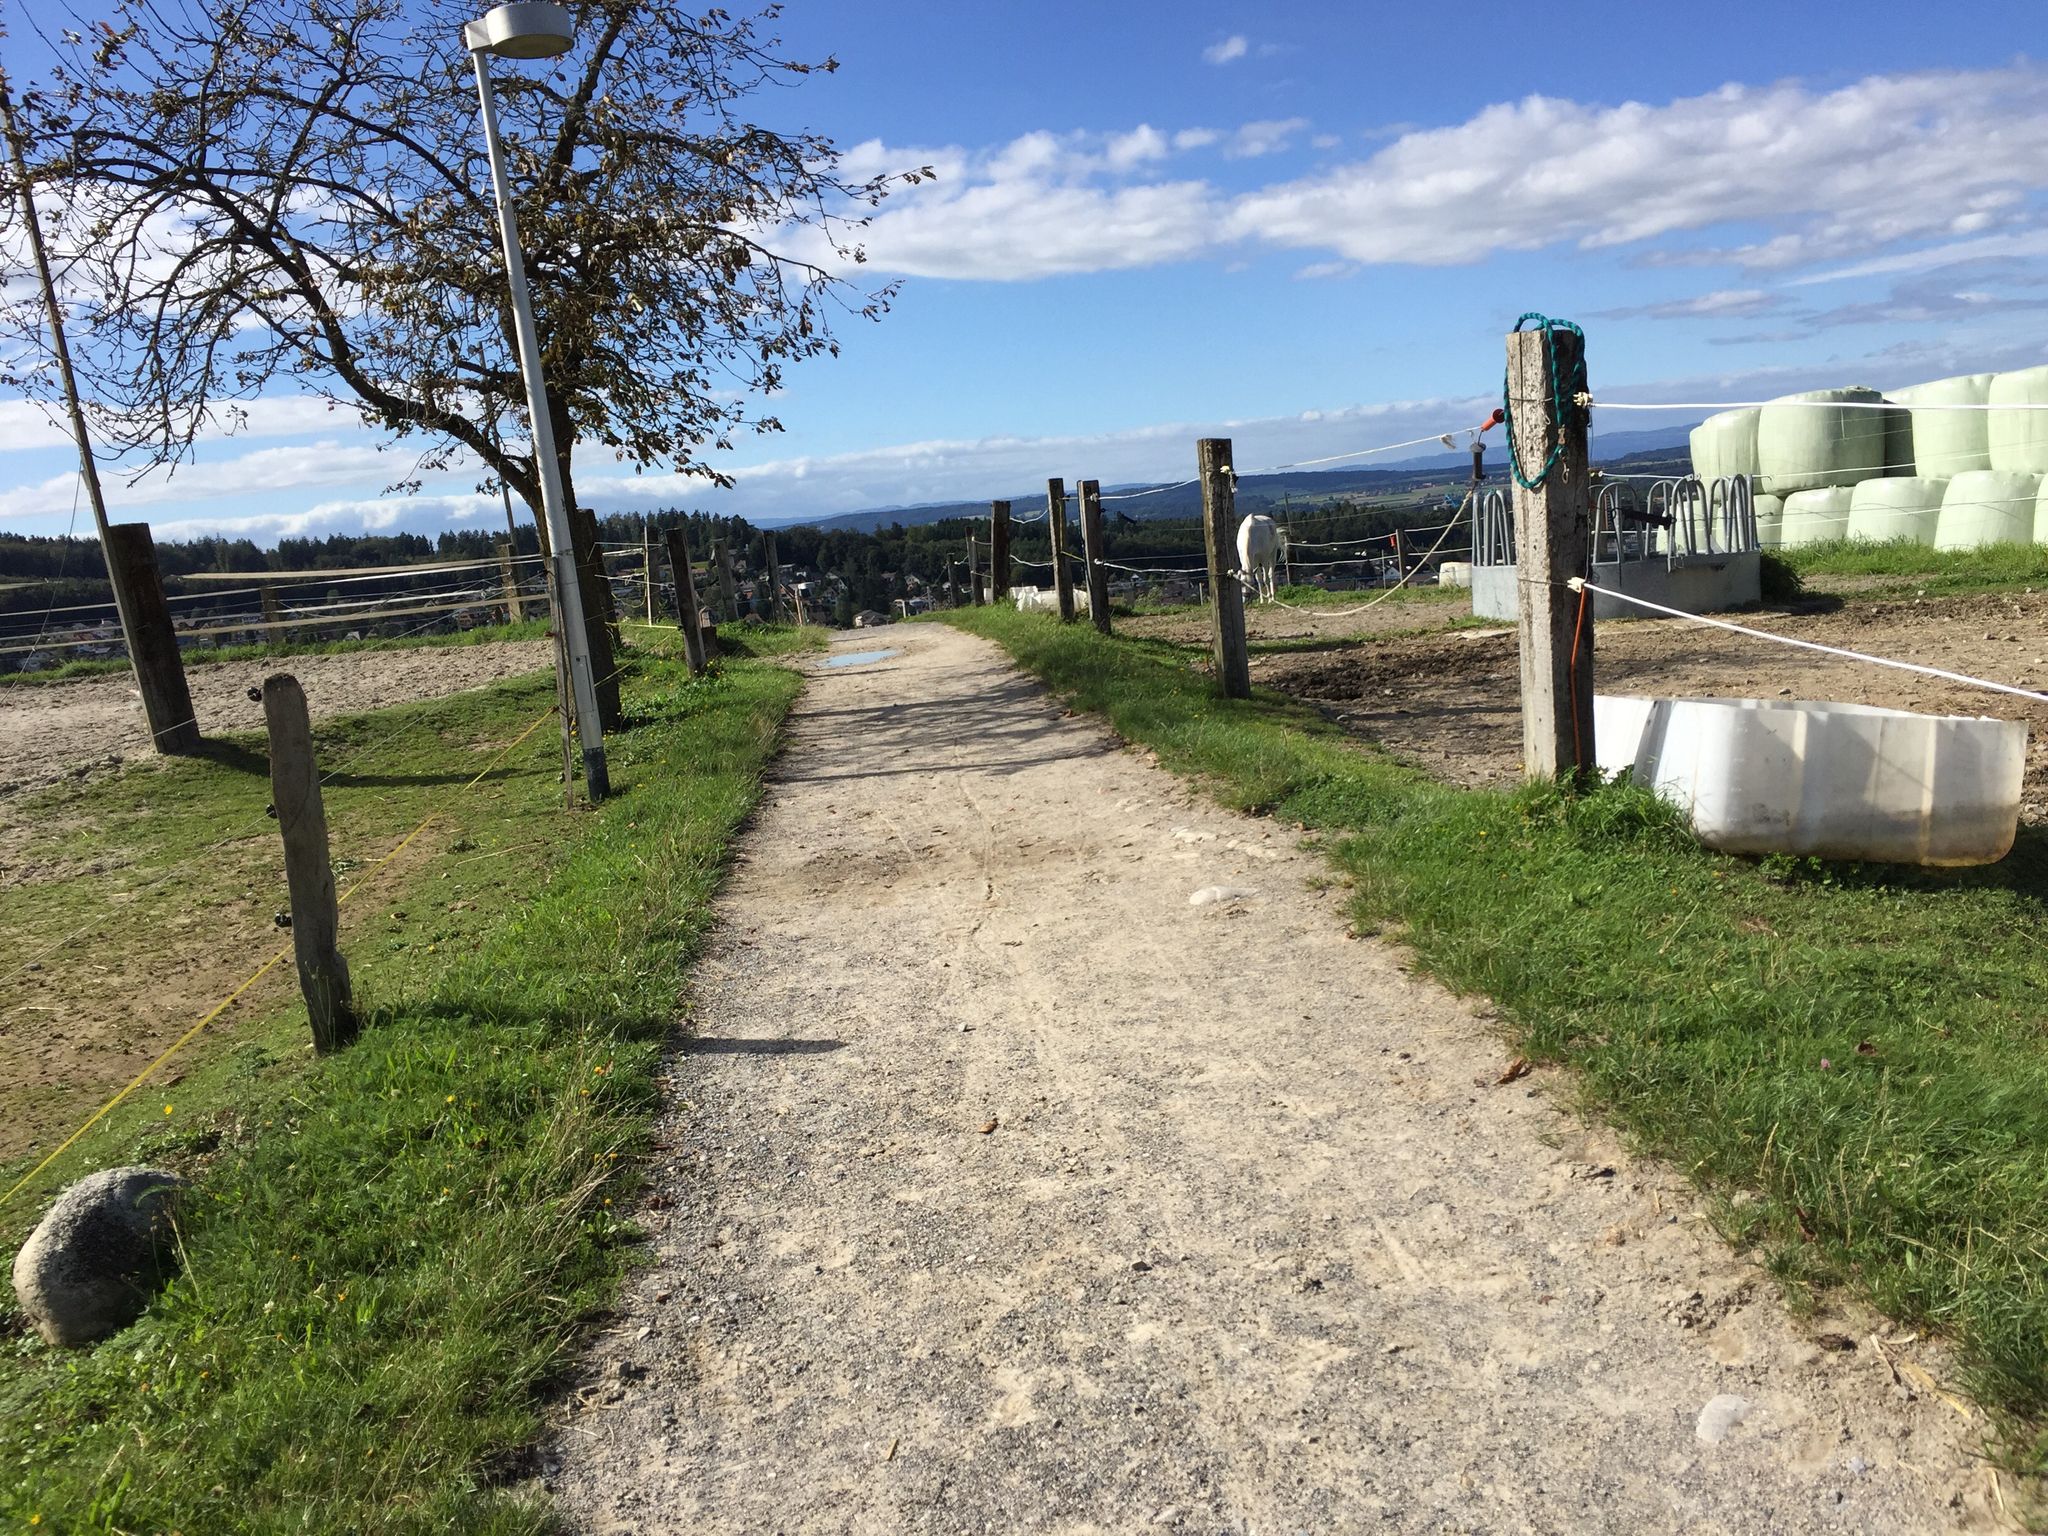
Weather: clear
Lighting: day
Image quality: good
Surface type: walking surface
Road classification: steps, service, path
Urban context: urban centre
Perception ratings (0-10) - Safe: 1.89, Lively: 0.67, Beautiful: 5.72, Boring: 6.7, Depressing: 6.74, Wealthy: 1.99